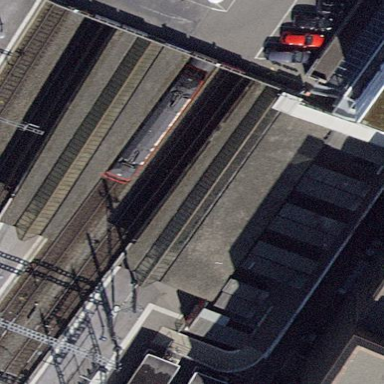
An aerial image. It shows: Train station building with flat roof.